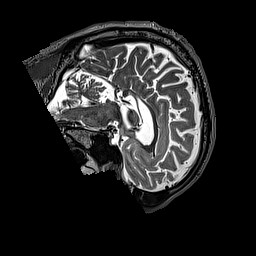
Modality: T2w
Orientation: sagittal
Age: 58
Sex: male
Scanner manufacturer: siemens
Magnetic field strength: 3 T
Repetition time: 3.2 s
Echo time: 0.567 s